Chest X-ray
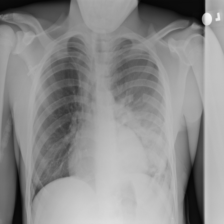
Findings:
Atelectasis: negative
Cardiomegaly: negative
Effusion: negative
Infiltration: negative
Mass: negative
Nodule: negative
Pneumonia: negative
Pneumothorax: positive
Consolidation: negative
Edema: negative
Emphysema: negative
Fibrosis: negative
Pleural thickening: negative
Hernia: negative